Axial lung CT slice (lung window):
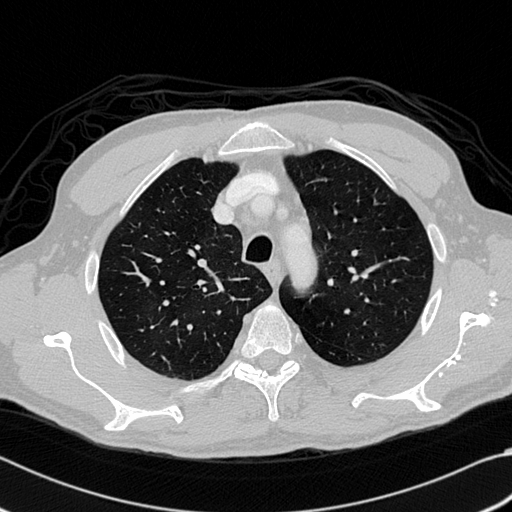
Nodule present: no